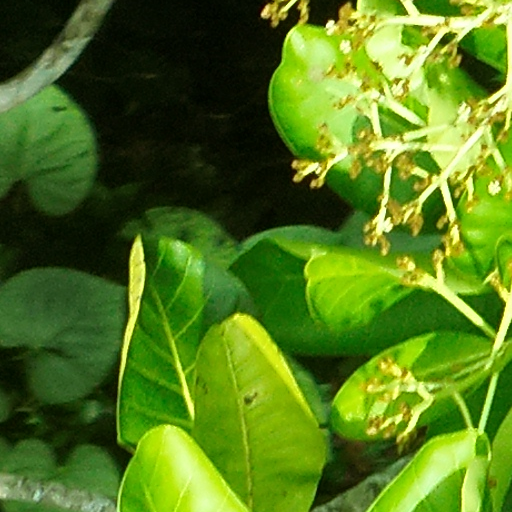
Species: Anacardium excelsum
GBIF accepted scientific name: Anacardium excelsum
Crown area (m\u00b2): 292.584